Interaction volume radius: 5 \u00c5
Interaction volume height: 15 \u00c5
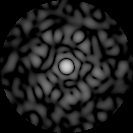
Disorder parameter: 0.8487